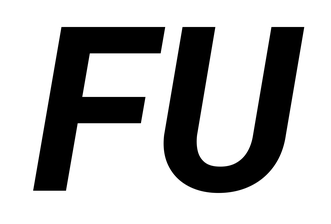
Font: Roboto-Italic_Bold_Italic